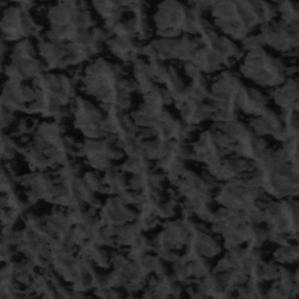
Label: frost